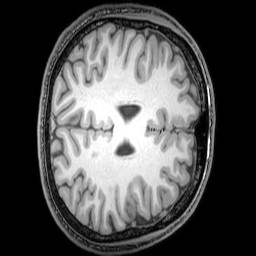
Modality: T1w
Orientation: axial
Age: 21
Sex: male
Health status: healthy
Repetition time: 0.081 s
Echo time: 0.037 s